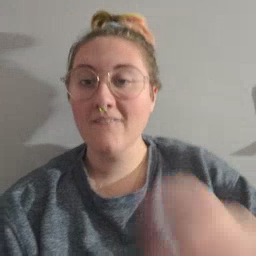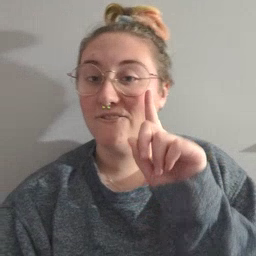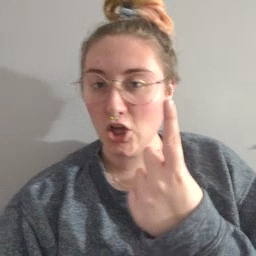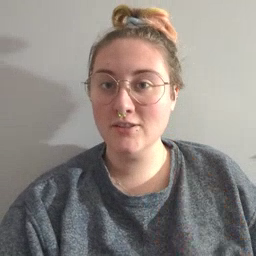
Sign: first